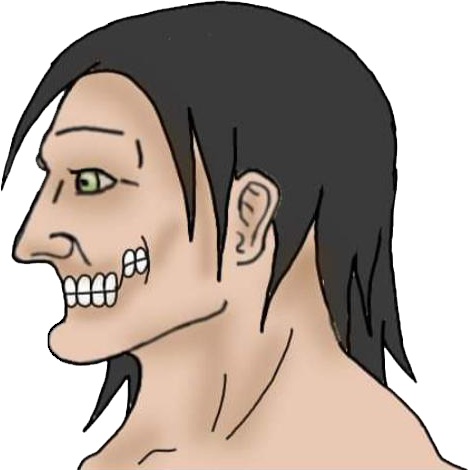
Label: 4_Yes_Chad